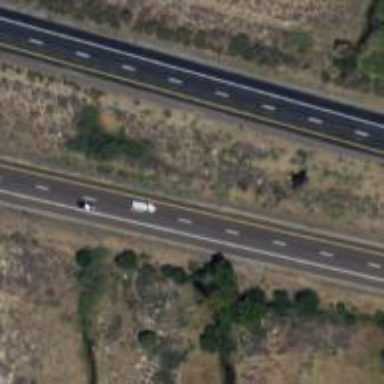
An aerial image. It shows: Asphalt trunk highway classified as expressway.